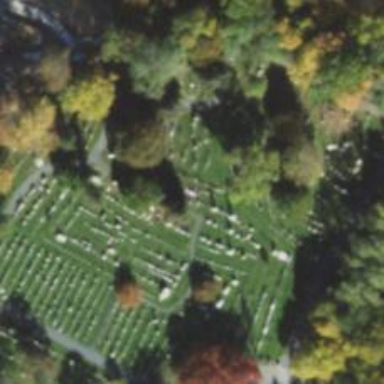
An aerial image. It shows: Historic tomb in cemetery.